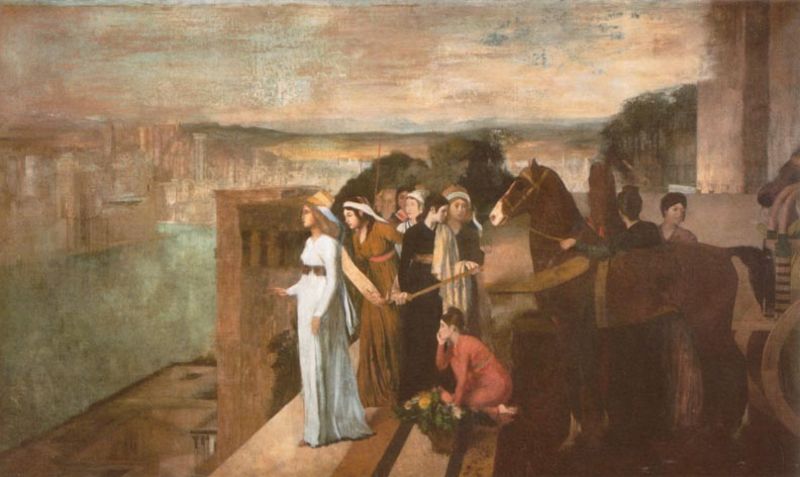
Titel: Sémiramis construisant Babylone, Semiramis erbaut Babylon
Künstler: Edgar Degas
Standort: Paris
Institution: Musée d'Orsay
Schlagwörter: blau, gemälde, gruppe, himmel, laub, mann, meer, schatten, umhang, wasser, weiß, wolken, bäume, fluss, frauen, grün, landschaft, menschen, see, sitzen, stadt, ufer, blumen, braun, damen, fenster, frau, frisur, grau, hintergrund, hut, kleid, kleider, licht, orange, schwarz, säulen, terasse, ausblick, blick, dame, gebäude, gürtel, haus, rot, tier, tiere, tuch, architektur, blicke, falten, halten, stehen, trauer, blicken, gesten, schauen, bach, dämmerung, felder, ferne, horizont, häuser, weite, brücke, gewässer, kanal, gewand, haare, schnur, gewänder, personen, prinzessin, rosa, wald, anhöhe, karren, pferd, pferde, räder, bewölkt, sattel, schweif, zaumzeug, zügel, balkon, kopfbedeckung, taille, segel, italien, venedig, haltung, farben, zug, mauer, dunst, lila, nebel, violett, kutsche, markt, platz, dielen, haarband, taillen, hafen, wagen, strom, steg, treppe, treppen, könig, kopftuch, strohhut, france, korb, strauss, balken, stufe, stufen, warten, abendrot, fugen, jungfrau, knien, verschwommen, ross, maul, knieen, knieende, kopftücher, halfter, königin, gurt, fresko, abreise, schemen, bänder, gothik, maria, gespann, dienerinnen, fantasie, blumenkorb, realisme, erwartung, romanisch, haarbänder, degas, rauer, peinture d'istoire, präsentkorb, semiramis, dschaft, oferd, rtempel, menschen+ufer, asblick, pfferd, gfluss, stufeen